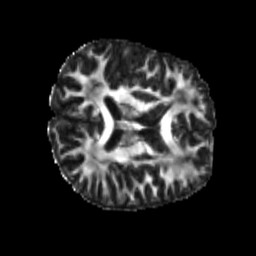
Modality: FA
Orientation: axial
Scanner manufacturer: siemens
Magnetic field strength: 3 T
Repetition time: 4 s
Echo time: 0.0594 s